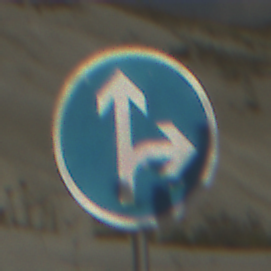
Verkehrszeichen: VorgeschriebeneFahrtrichtungGeradeausOderRechts
Umgebung: Outdoor, Beach
Tageszeit: MorningAfternoon
Wetter: PartlyCloudy
Licht: Natural
Jahreszeit: NotSpecified
Kontrast: HighContrast